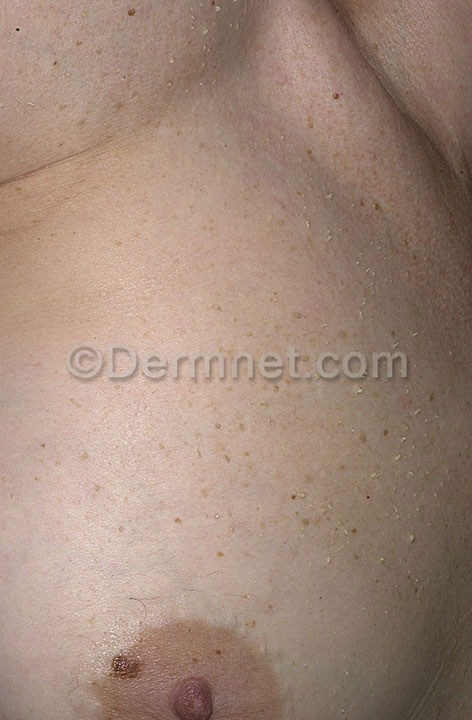
Disease: Seborrheic Keratoses and other Benign Tumors